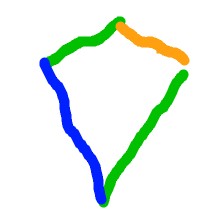
Shape: kite